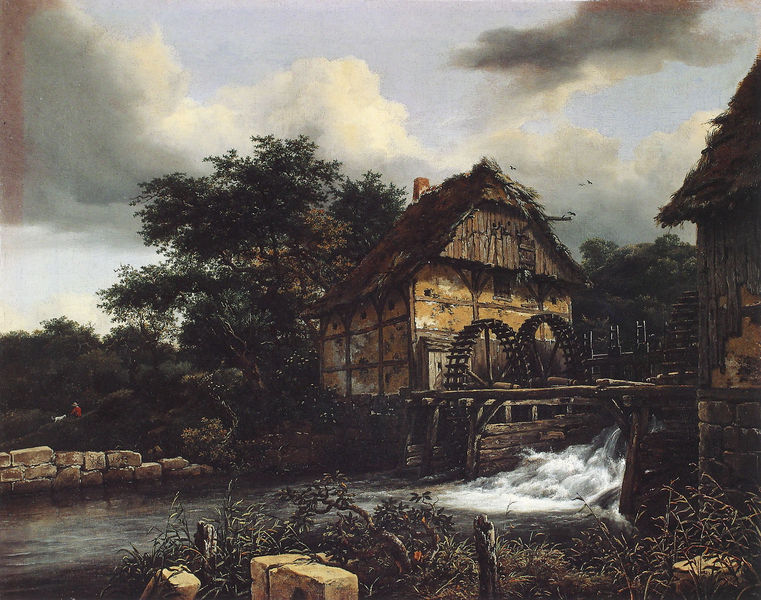
Titel: Zwei Wassermühlen mit einer offenen Schleuse
Künstler: Jacob van Ruisdael
Institution: Malibu, J. Paul Getty Museum
Schlagwörter: baum, blau, dunkel, himmel, mann, wasser, weiß, wolken, bäume, fluss, gelb, grün, braun, holz, dach, haus, hund, rot, malerei, mensch, stein, steine, bach, mühle, natur, strauch, vögel, pflanzen, schön, schuppen, gischt, sommer, welle, zwei, mauer, flus, kunst, mauern, fachwerk, mühlrad, quelle, wassermühle, stauen, mühlbach, rote jacke, waserfall, natursteinmauer, mahlen, flusss, maueren, mühllräder, bhund